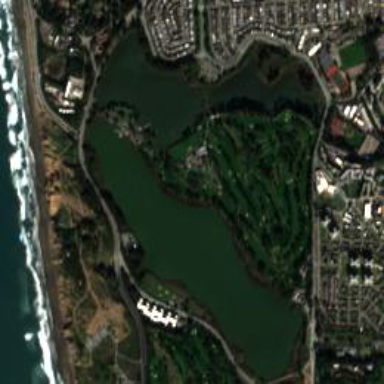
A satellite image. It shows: Golf course with 27 holes.